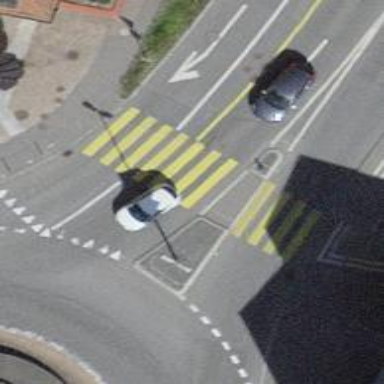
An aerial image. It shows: Marked zebra crossing with island in the middle.